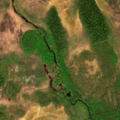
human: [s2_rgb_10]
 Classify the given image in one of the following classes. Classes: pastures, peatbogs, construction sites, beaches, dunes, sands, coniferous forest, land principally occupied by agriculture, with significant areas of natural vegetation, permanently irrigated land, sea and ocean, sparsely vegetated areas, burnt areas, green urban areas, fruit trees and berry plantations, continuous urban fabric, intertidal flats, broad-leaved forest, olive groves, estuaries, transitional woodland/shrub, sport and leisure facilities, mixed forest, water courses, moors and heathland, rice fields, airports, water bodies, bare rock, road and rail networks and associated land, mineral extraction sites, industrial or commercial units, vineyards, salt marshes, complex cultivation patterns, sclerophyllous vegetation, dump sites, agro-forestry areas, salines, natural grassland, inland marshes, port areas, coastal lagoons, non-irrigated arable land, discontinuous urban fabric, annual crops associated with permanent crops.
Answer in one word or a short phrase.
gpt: coniferous forest, mixed forest, transitional woodland/shrub, peatbogs